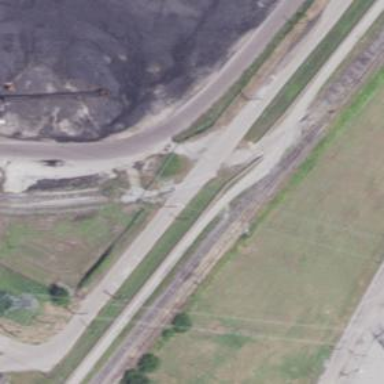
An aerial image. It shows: Rail spur service.